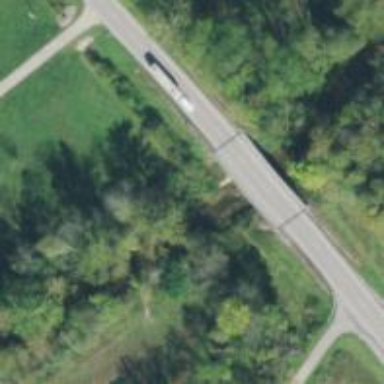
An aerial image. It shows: Covered bridge over secondary road.